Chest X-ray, PA view. Patient: 35 years old, sex M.
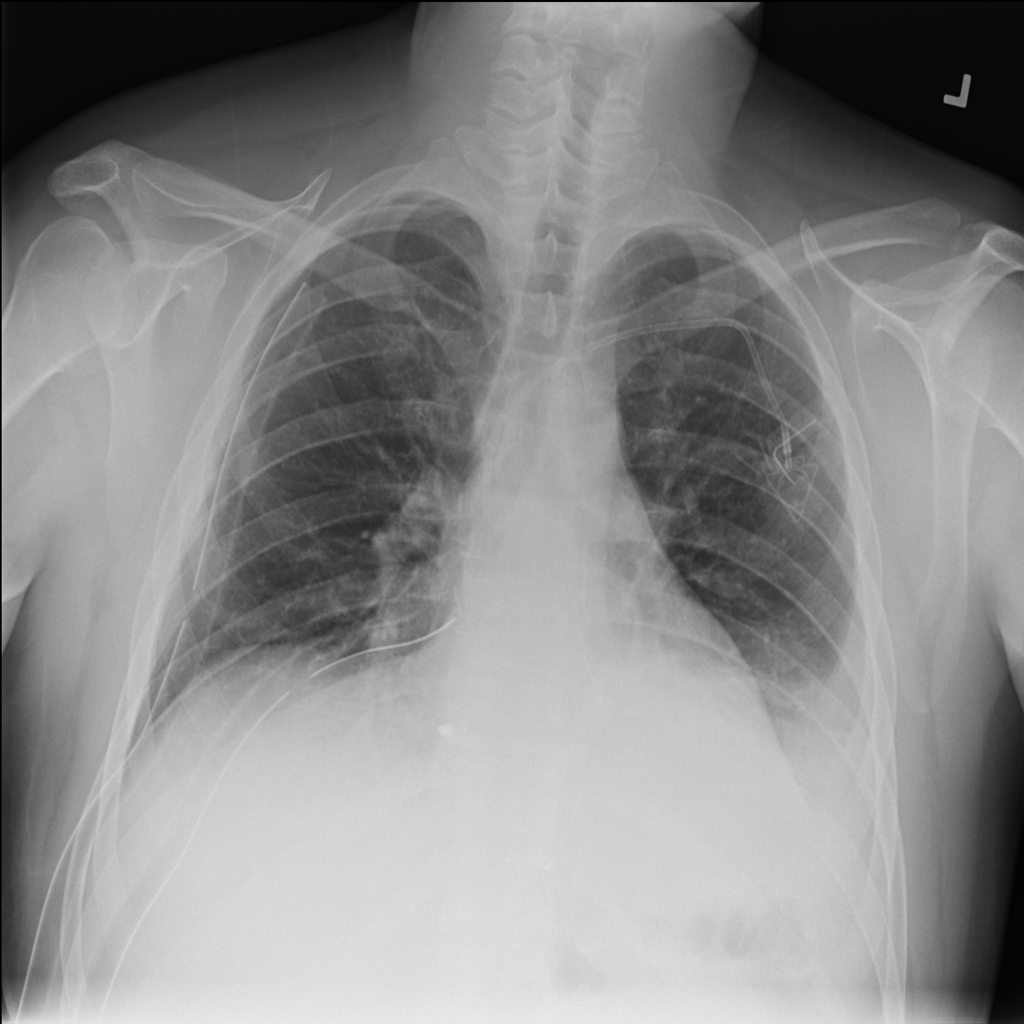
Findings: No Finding